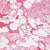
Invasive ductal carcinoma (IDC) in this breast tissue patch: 0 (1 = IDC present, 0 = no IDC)